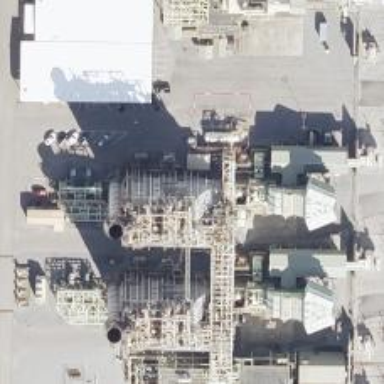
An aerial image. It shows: Gas turbine generator powered by gas.